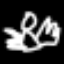
Label: angel